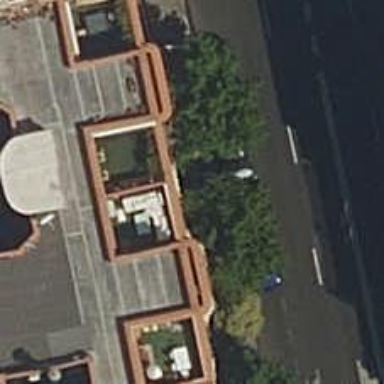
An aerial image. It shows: Restaurant.